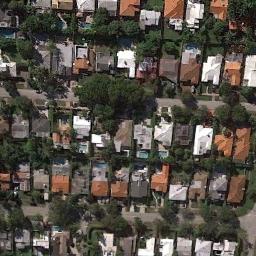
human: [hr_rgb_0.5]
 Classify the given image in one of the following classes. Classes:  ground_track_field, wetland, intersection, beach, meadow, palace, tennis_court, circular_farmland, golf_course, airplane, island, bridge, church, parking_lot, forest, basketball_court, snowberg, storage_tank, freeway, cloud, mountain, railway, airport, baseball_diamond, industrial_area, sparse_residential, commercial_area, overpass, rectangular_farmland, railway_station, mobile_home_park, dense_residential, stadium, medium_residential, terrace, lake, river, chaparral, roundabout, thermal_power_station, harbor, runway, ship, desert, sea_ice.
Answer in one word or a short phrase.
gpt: dense_residential